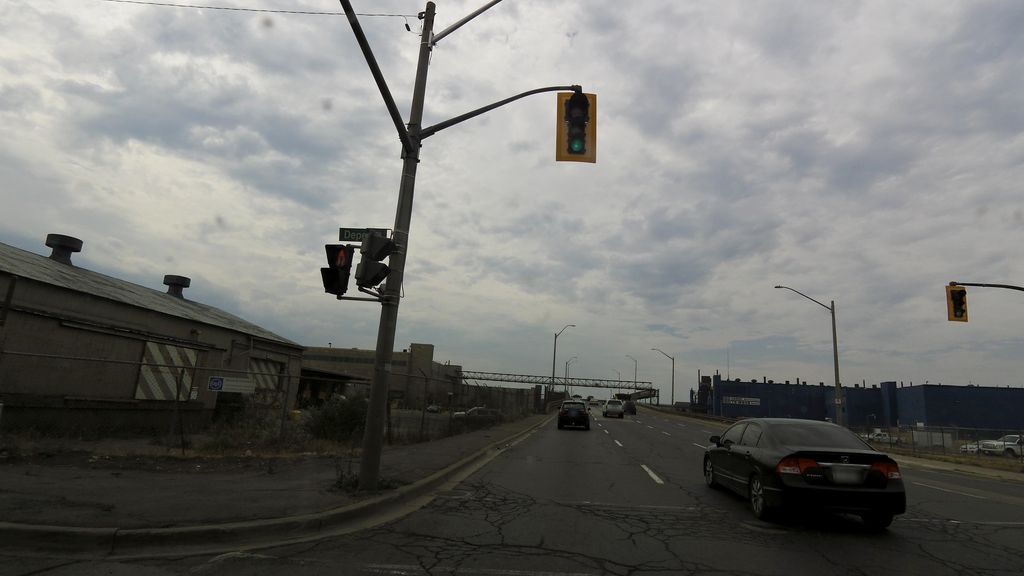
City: hamilton